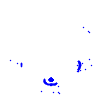
Particle: electron